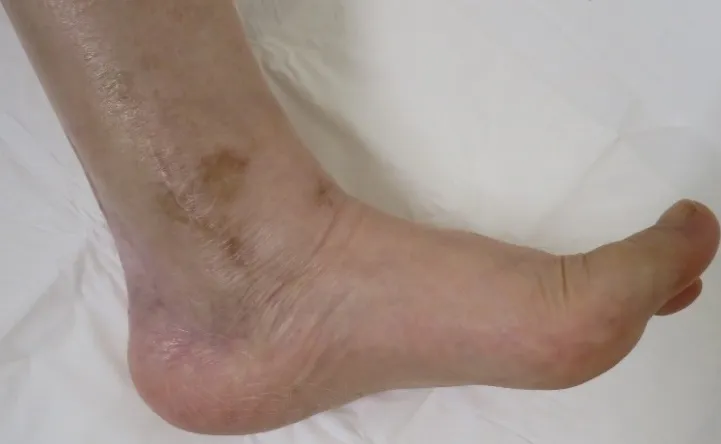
Photograph 2 years after surgery. No swelling is seen over the ankle joint or the proximal posterior aspect of the medial malleolus.
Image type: medical_photograph (skin_photograph)